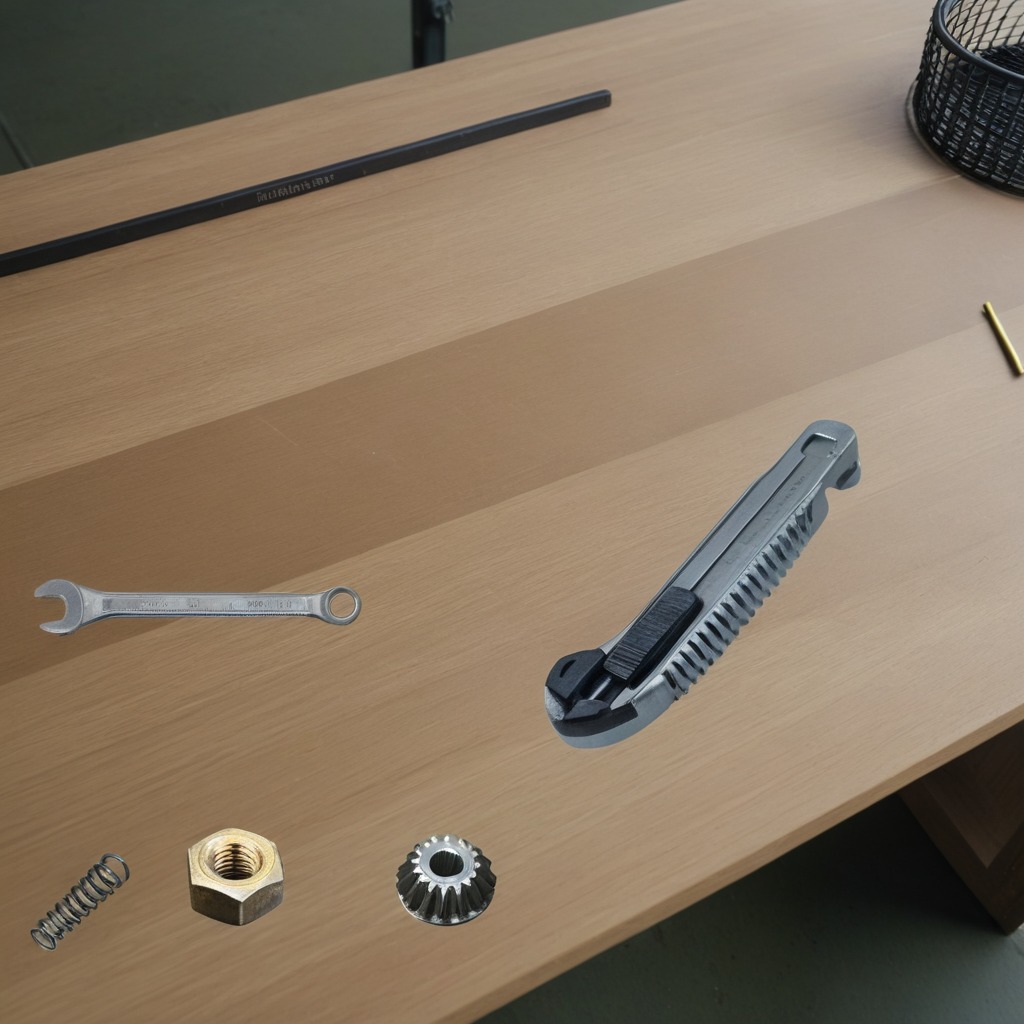
A steel gear with teeth, a utility knife, a coiled metal spring, a metal nut, and a wrench are lying on the workbench inside a coastal fishing gear workshop.